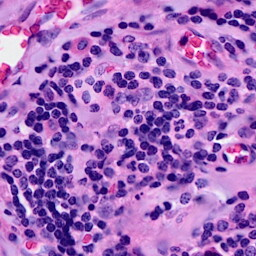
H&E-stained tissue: Breast